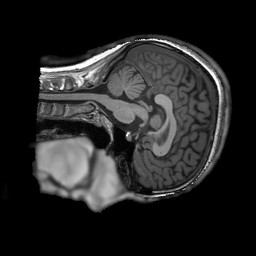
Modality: T1w
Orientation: sagittal
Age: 27
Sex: female
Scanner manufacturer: siemens
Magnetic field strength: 3 T
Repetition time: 2.3 s
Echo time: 0.00232 s